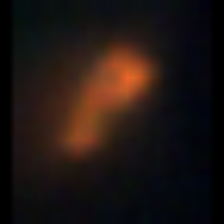
Taxon: Pennate
Group: Diatoms